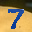
Label: 7